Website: crate-barrel
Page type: delivery-shipping
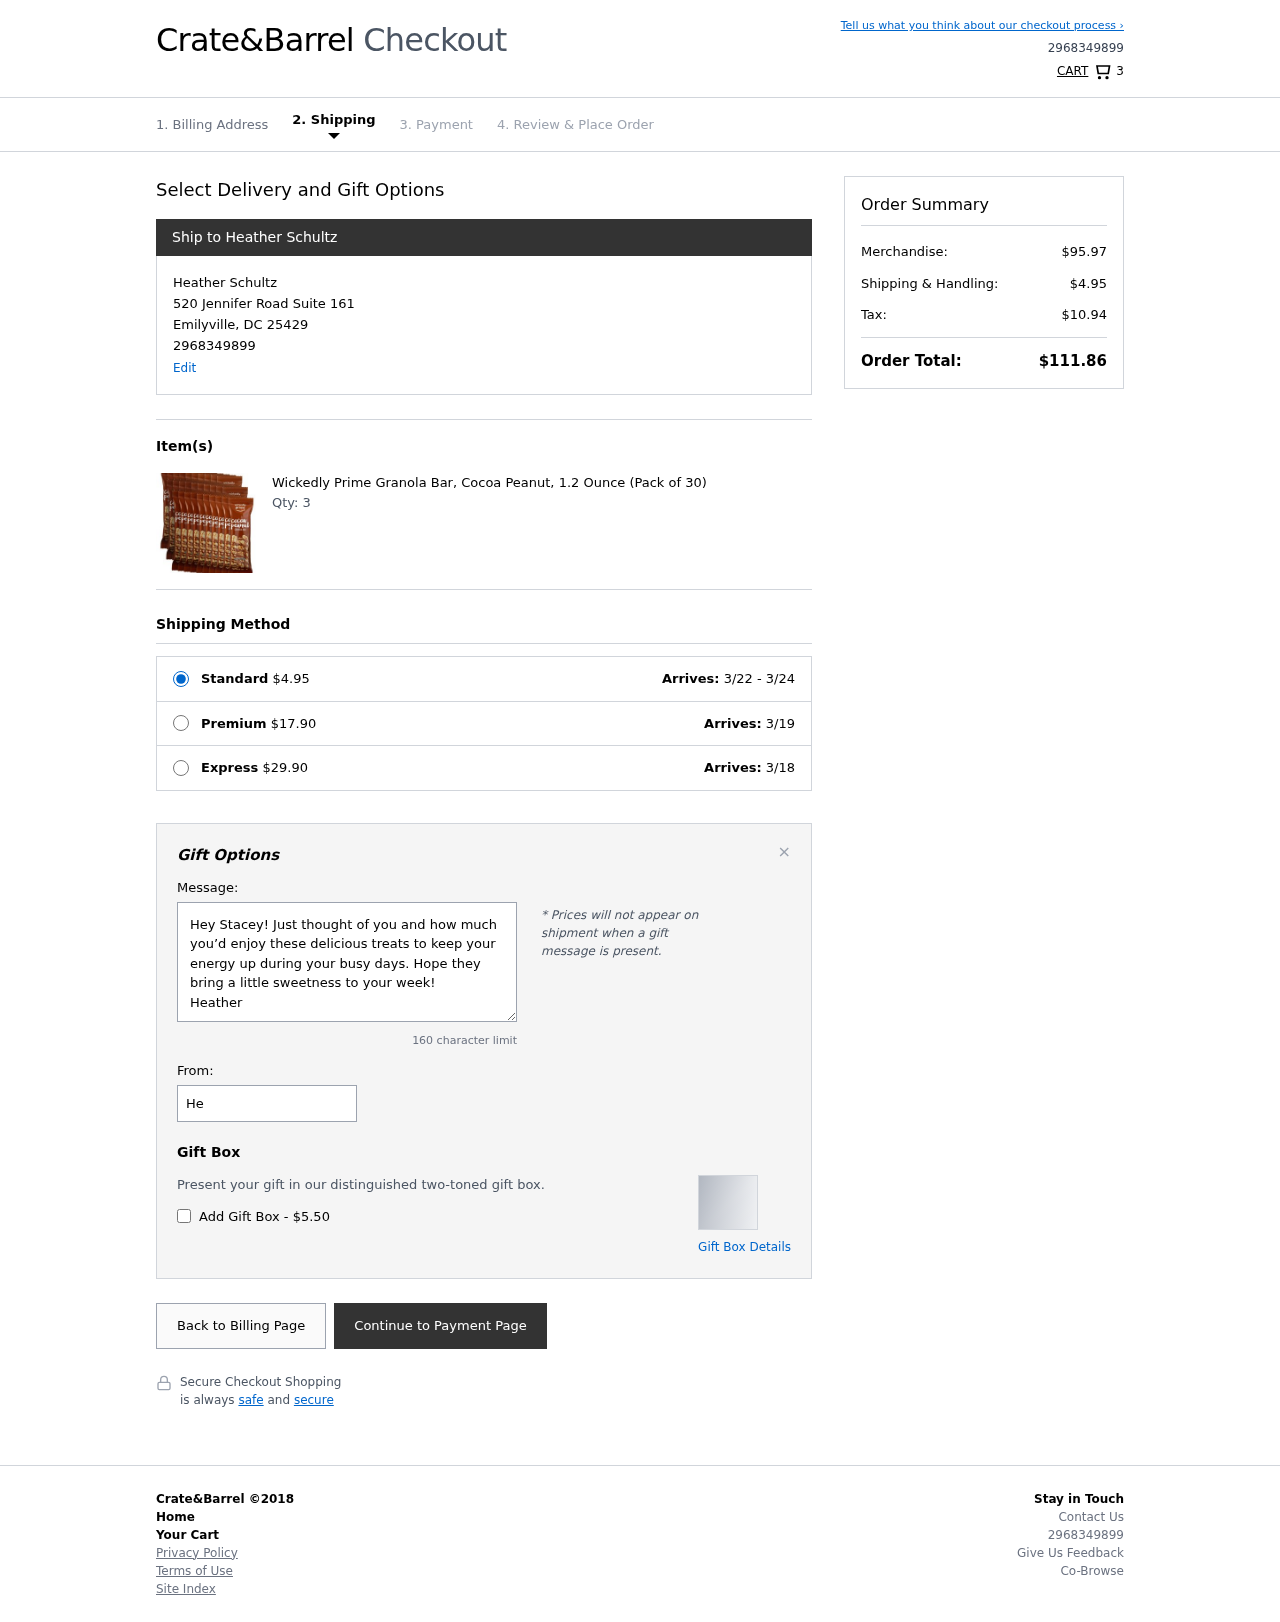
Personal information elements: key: PII_CITY
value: Emilyville
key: PII_FULLNAME
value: Heather Schultz
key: PII_PHONE
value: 2968349899
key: PII_POSTCODE
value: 25429
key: PII_STATE_ABBR
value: DC
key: PII_STREET
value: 520 Jennifer Road Suite 161
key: PII_FIRSTNAME
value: Heather
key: PII_LASTNAME
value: Schultz
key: PII_FULLNAME2
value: Heather Schultz
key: PII_FULLNAME3
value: Heather Schultz
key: PII_FIRSTNAME2
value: Heather
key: PII_FIRSTNAME3
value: Heather
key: PII_LASTNAME2
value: Schultz
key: PII_LASTNAME3
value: Schultz
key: PII_FIRSTNAME_DERIVED
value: Heather
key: PII_LASTNAME_DERIVED
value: Schultz
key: PII_FULLNAME_DERIVED
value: Heather Schultz
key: PII_NAME_FULL_DERIVED
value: Heather Schultz
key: PII_PHONE_LINE
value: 9899
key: PII_PHONE_SUFFIX
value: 9899
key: PII_PHONE2
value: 2968349899
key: PII_PHONE3
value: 2968349899
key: PII_PHONE_NUMERIC
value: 2968349899
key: PII_PHONE_LINE_NUMERIC
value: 9899
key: PII_PHONE_SUFFIX_NUMERIC
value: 9899
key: PII_PHONE2_NUMERIC
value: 2968349899
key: PII_PHONE3_NUMERIC
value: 2968349899
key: PII_PHONE_DIGITS
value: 2968349899
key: PII_PHONE_LAST4
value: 9899
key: PII_GIFT_MESSAGE
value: Hey Stacey! Just thought of you and how much you’d enjoy these delicious treats to keep your energy up during your busy days. Hope they bring a little sweetness to your week!
Heather
Product elements: key: PRODUCT1_NAME
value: Wickedly Prime Granola Bar, Cocoa Peanut, 1.2 Ounce (Pack of 30)
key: PRODUCT1_QUANTITY
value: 3
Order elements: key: ORDER_NUM_ITEMS
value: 3
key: ORDER_SHIPPING_COST
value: $4.95
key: ORDER_DELIVERY_DATE
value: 3/22 - 3/24
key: PREMIUM_SHIPPING_COST
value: $17.90
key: PREMIUM_DELIVERY_DATE
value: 3/19
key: EXPRESS_SHIPPING_COST
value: $29.90
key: EXPRESS_DELIVERY_DATE
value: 3/18
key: ORDER_SUBTOTAL
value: $95.97
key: ORDER_SHIPPING_COST2
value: $4.95
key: ORDER_TAX
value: $10.94
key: ORDER_TOTAL
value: $111.86